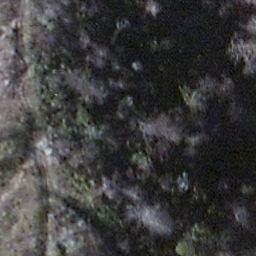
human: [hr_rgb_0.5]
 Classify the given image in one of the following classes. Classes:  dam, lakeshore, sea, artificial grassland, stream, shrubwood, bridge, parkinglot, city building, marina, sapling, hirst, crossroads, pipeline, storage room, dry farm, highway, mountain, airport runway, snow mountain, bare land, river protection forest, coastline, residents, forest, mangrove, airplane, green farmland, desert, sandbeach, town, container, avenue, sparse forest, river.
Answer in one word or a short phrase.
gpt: shrubwood